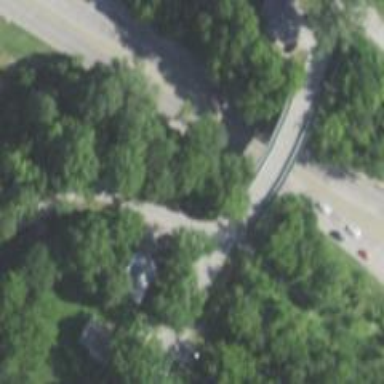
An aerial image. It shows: Residential road with bridge.